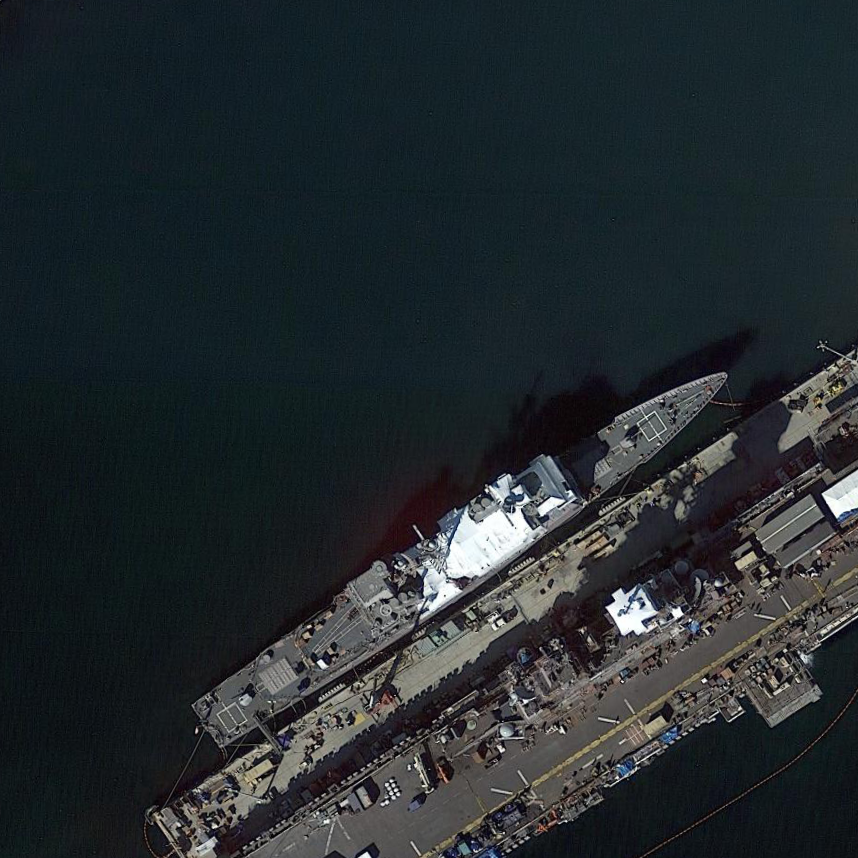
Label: cruiser